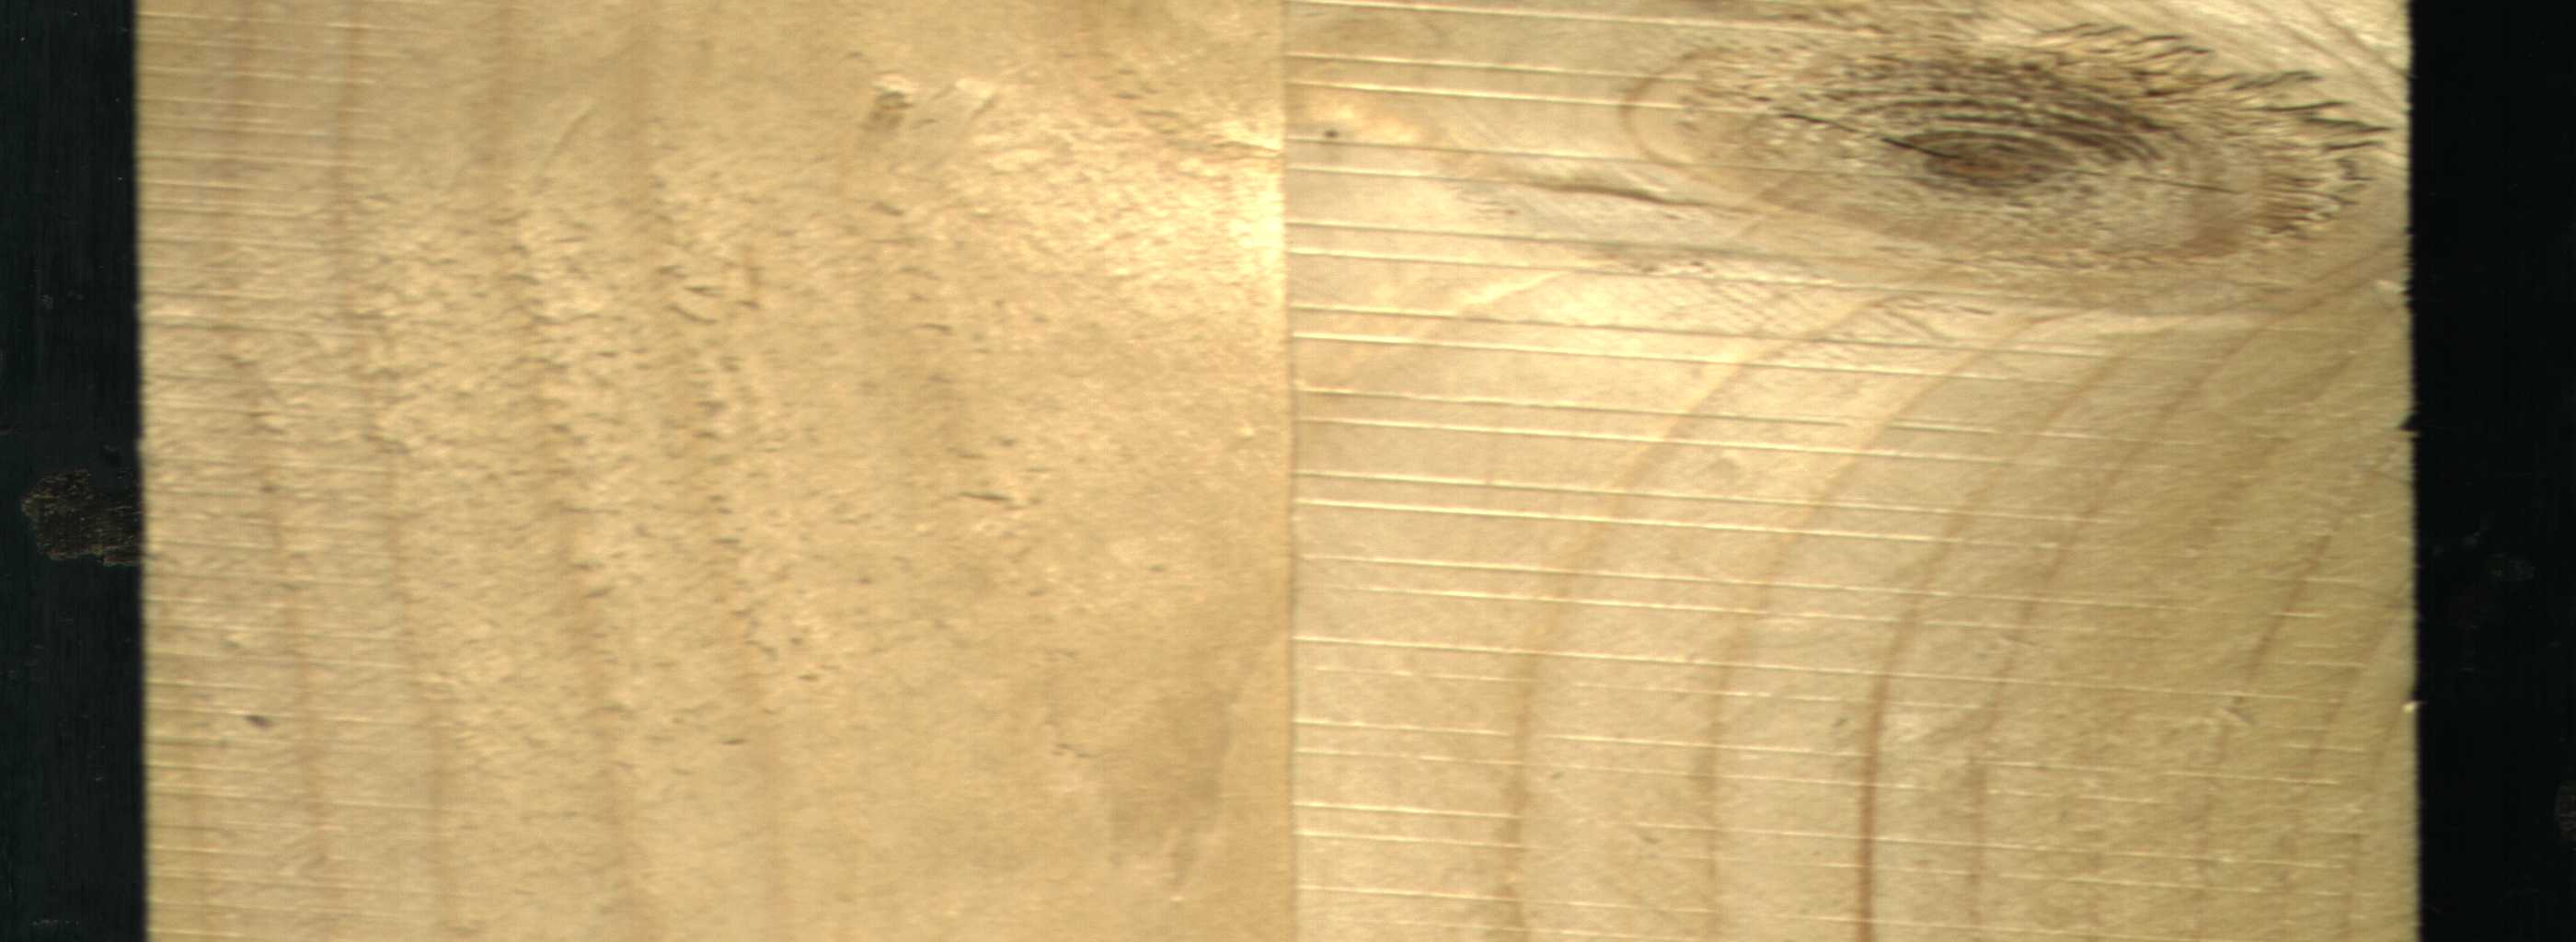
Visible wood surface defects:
Live_Knot